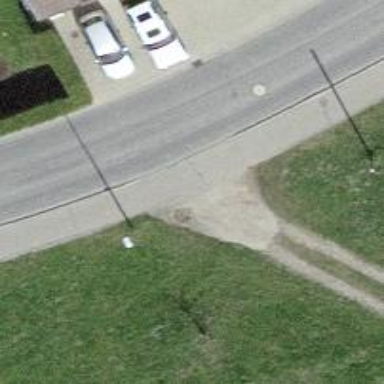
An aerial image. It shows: Guidepost providing information.